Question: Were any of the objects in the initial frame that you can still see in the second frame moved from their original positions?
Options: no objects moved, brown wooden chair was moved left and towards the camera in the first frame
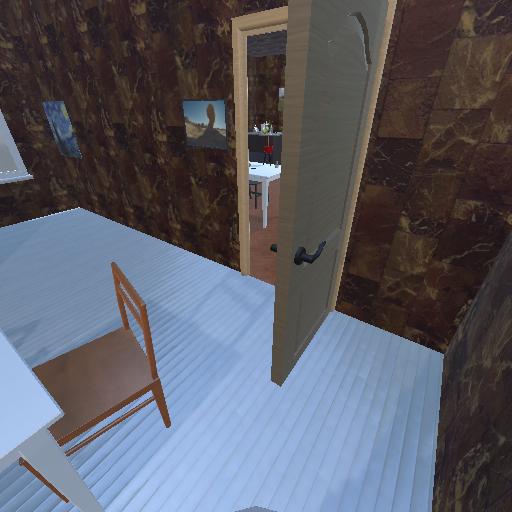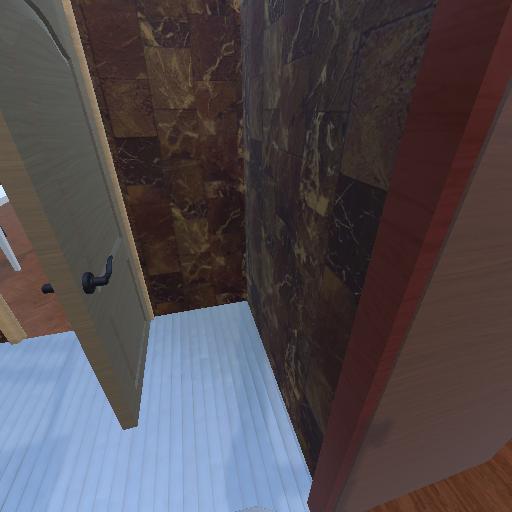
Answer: no objects moved